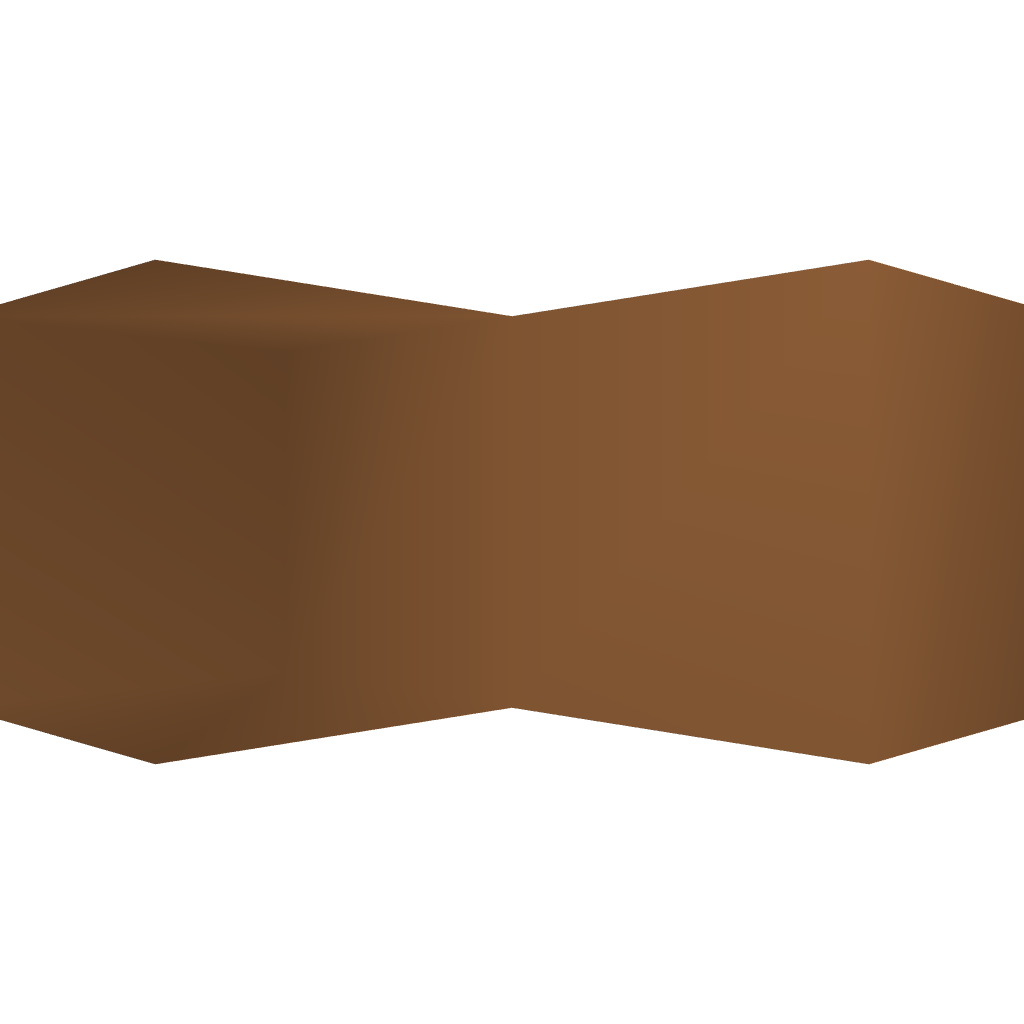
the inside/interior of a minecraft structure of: Hover Lamp